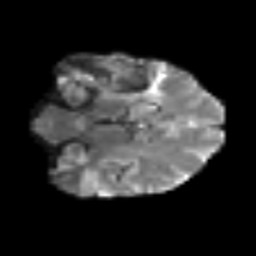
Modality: T2w
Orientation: coronal
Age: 54
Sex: male
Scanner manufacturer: siemens
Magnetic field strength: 3 T
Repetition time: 6.1 s
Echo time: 0.101 s